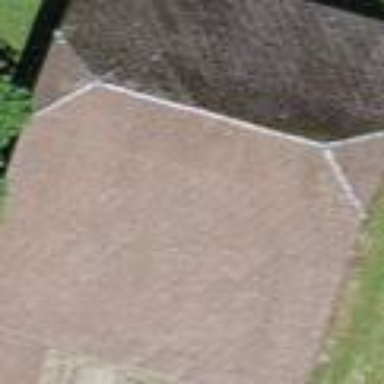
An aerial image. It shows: Barn.